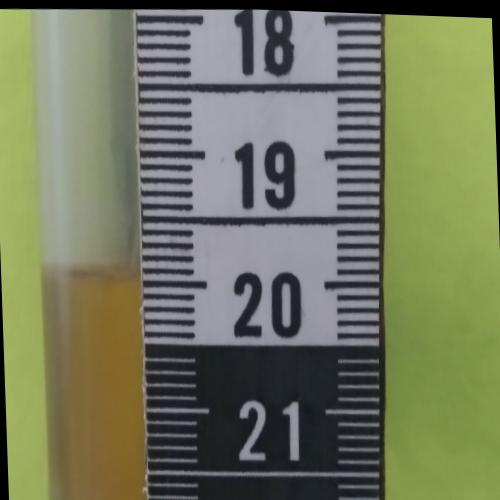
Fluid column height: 19.9 cm